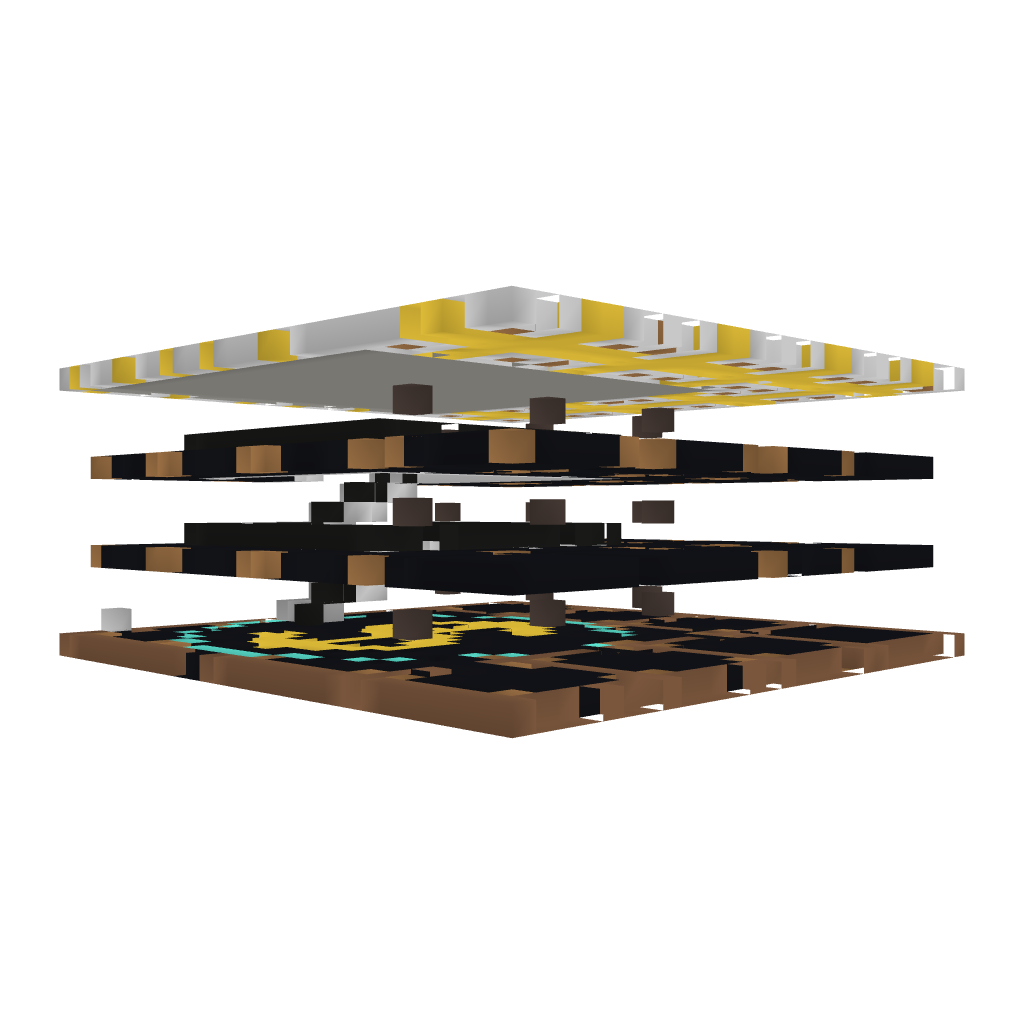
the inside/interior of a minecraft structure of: Donator Room